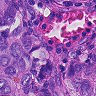
Metastatic tissue present: yes